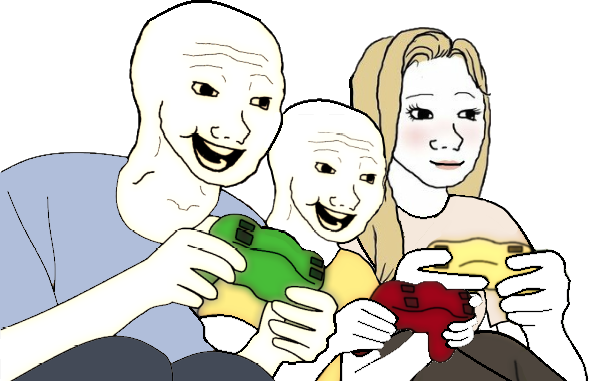
Label: 5_Bloomer